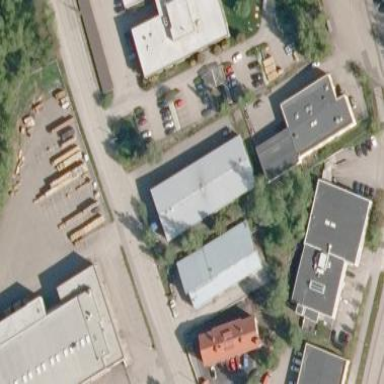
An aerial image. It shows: Industrial building.